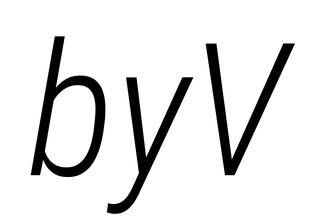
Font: Roboto-Italic_Condensed_Light_Italic